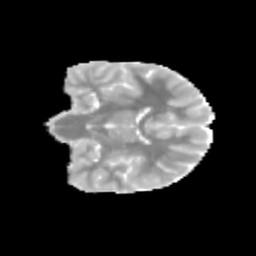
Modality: MD
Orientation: coronal
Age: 12
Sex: male
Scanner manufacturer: siemens
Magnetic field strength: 3 T
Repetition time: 3.8 s
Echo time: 0.07 s